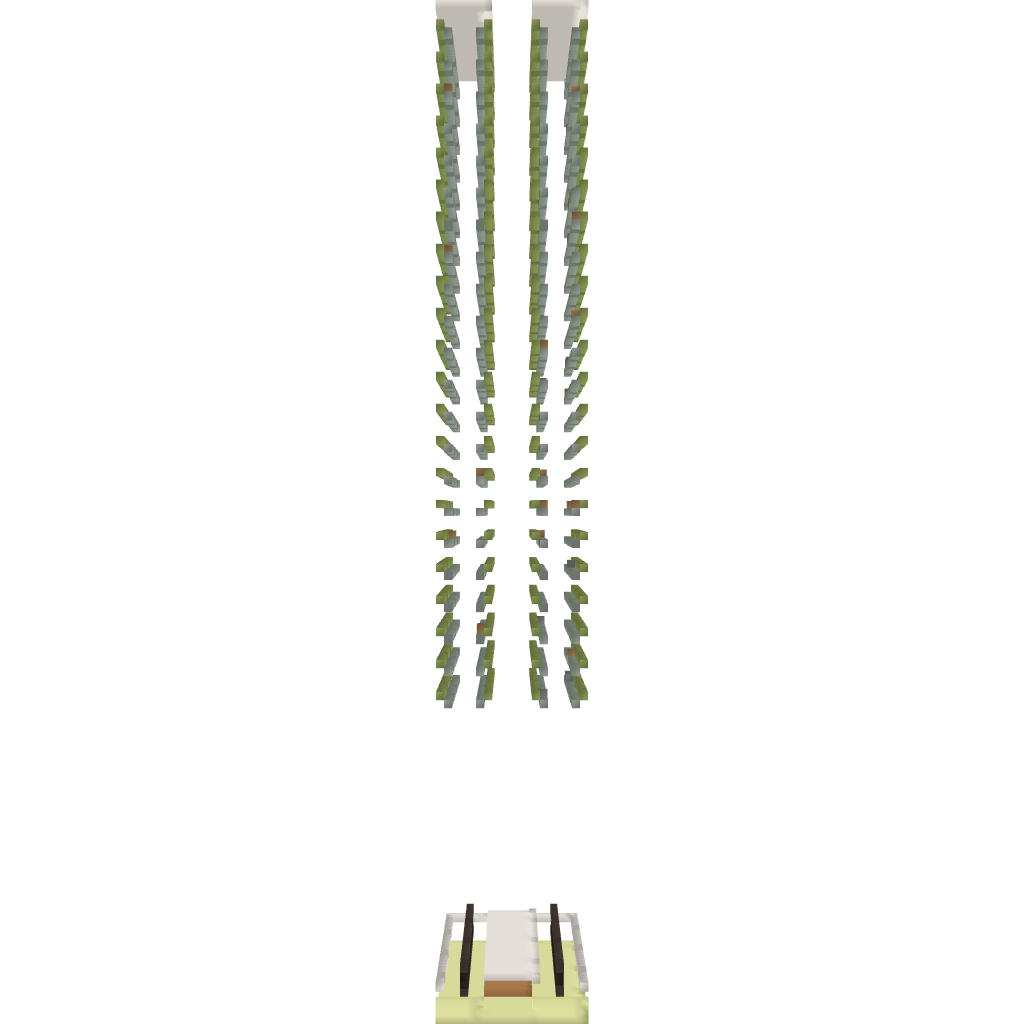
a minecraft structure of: CraftPimp ENDERMAN GRINDER !!!